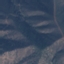
Land use / land cover class: HerbaceousVegetation